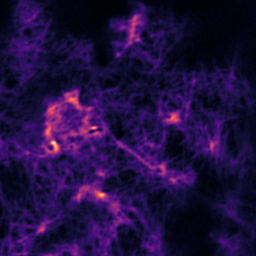
Label: Super-resolution F-actin image